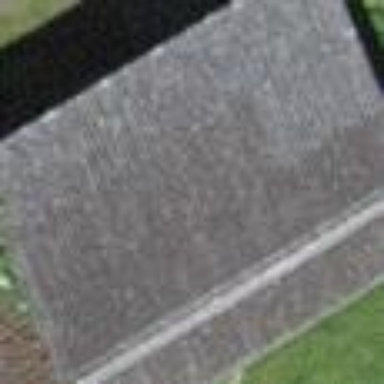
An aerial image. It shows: Barn.